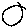
Label: circle